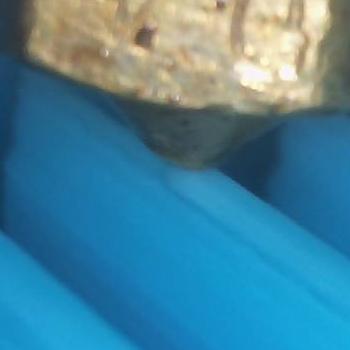
Flow rate: 283%